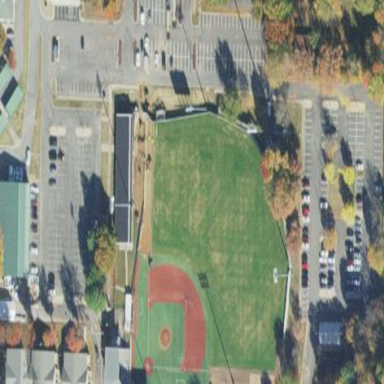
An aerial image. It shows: Baseball pitch for leisure land.